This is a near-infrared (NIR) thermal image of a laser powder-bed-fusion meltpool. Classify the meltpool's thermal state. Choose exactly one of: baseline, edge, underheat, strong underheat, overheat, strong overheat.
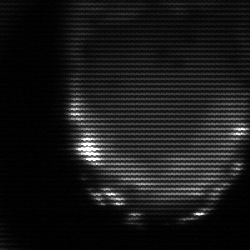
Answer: edge